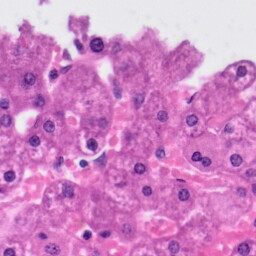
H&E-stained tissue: Liver